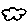
Label: cloud